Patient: sex M, age 69
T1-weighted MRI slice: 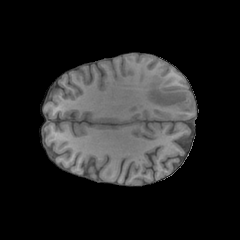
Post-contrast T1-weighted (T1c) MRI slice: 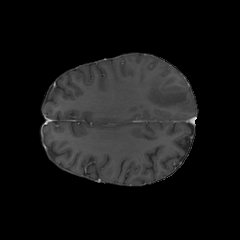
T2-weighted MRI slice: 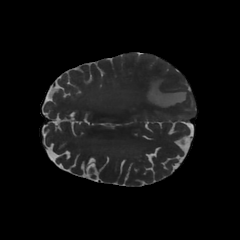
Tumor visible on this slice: yes
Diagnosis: Glioblastoma, IDH-wildtype
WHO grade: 4